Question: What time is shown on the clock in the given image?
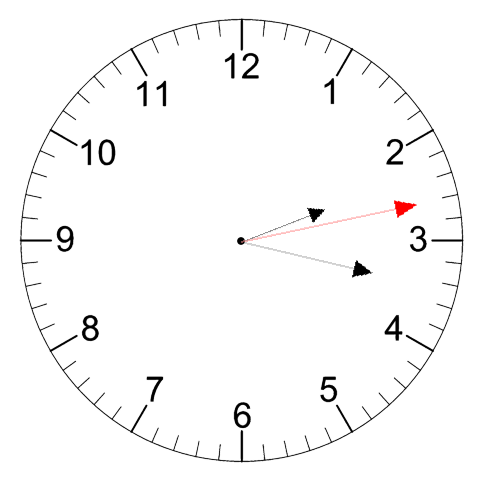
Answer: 02:17:13